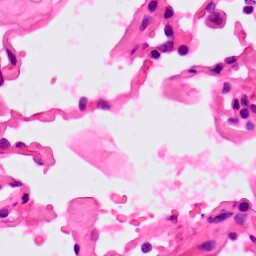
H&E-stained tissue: Lung